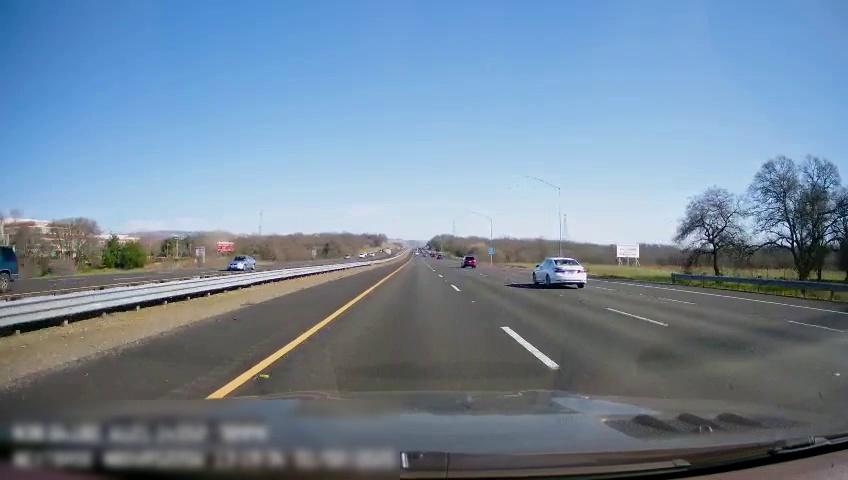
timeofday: Day
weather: Sunny
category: Drivable Space
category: Drivable Space
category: Vehicles | SUV
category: Vehicles | Car
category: Vehicles | Car
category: Vehicles | Car
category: Lanes | Opposite Lane
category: Lanes | Opposite Lane
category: Lanes | Current Lane
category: Lanes | Current Lane
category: Lanes | Alternate Lane
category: Lanes | Alternate Lane
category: Lanes | Alternate Lane